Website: walmart
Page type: customer-info-address
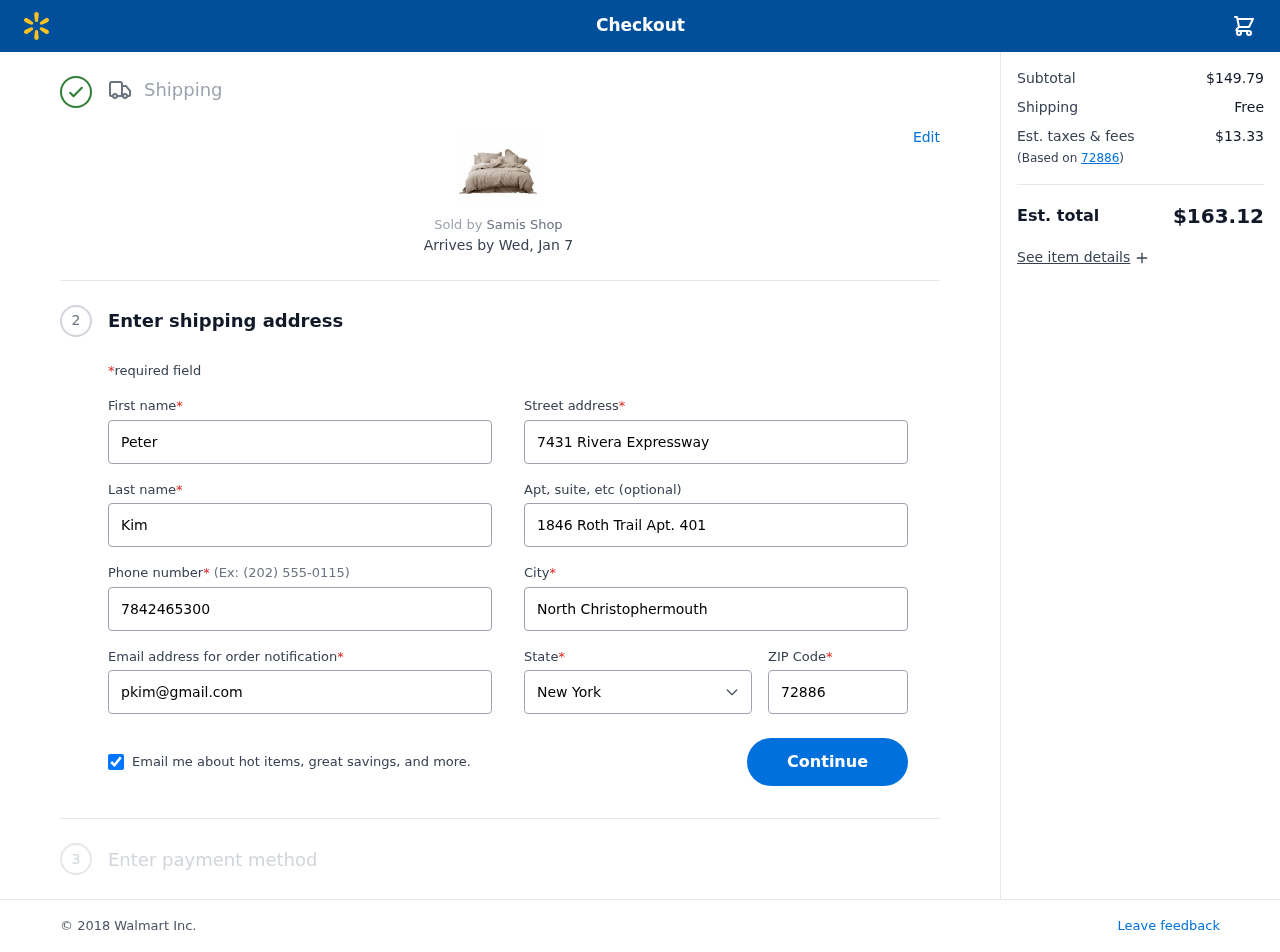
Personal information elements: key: PII_CITY
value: North Christophermouth
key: PII_EMAIL
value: pkim@gmail.com
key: PII_FIRSTNAME
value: Peter
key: PII_LASTNAME
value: Kim
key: PII_PHONE
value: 7842465300
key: PII_POSTCODE
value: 72886
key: PII_STATE
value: New York
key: PII_STREET
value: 7431 Rivera Expressway
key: PII_STREET2
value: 1846 Roth Trail Apt. 401
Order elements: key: ORDER_DELIVERY_DATE
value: Wed, Jan 7
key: ORDER_SUBTOTAL
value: $149.79
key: ORDER_SHIPPING_COST
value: Free
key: ORDER_TAX
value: $13.33
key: ORDER_TOTAL
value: $163.12